Field crop: tomato
Growth stage: 1
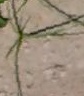
Species: cyperus